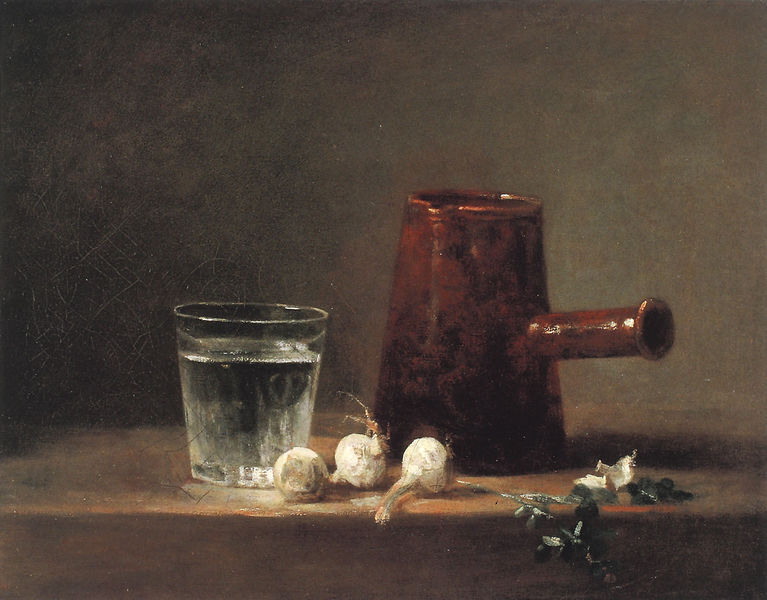
Titel: Wasserglas und Kaffeekanne
Künstler: Jean-Baptiste Siméon Chardin
Institution: Pittsburg, Carnegie Museum of Art
Schlagwörter: wasser, weiß, braun, glas, grau, licht, tisch, rose, malerei, öl, spiegelung, kanne, krug, stilleben, stillleben, ton, topf, einfach, transparent, tischkante, zwiebel, griff, memento mori, vergänglichkeit, linear, wasserglas, verwelkt, durchsichtig, kraut, kräuter, blasen, tülle, knoblauch, zwiebeln, knollen, irden, baraun, duchsichtig